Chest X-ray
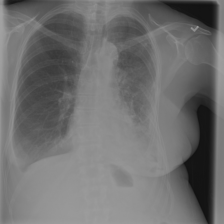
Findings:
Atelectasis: positive
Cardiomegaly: negative
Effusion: positive
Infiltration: negative
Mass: positive
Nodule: negative
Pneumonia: negative
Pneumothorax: negative
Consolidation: negative
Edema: negative
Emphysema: negative
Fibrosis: negative
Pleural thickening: positive
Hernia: negative